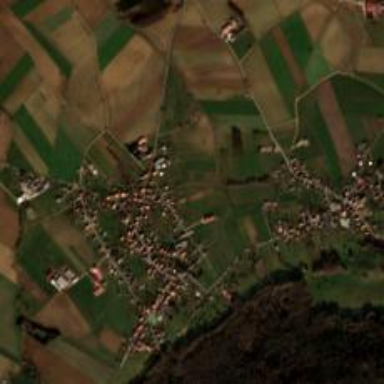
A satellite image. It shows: Village.